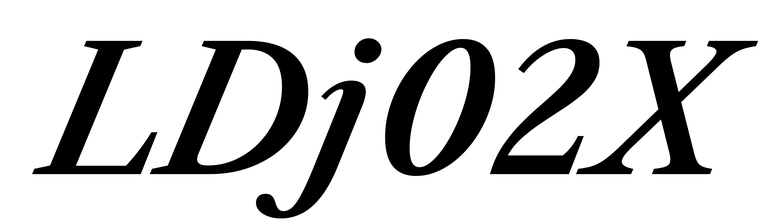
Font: LibreCaslonText-Italic_SemiBold_Italic